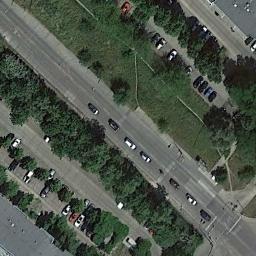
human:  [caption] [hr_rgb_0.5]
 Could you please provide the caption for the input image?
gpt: The freeway is next to lines of trees with some cars .

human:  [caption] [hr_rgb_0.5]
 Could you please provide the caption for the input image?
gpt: There are three white cars on the highway above .

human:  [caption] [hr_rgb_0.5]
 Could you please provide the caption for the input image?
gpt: Some straight freeways go through the green belts .

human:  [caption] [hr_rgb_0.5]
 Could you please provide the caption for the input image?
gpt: There are green belts on both sides of the freeway, There are many cars on the freeway, And many cars are parked in the open space beside the freeway .

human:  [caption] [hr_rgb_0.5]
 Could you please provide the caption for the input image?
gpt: There are parking lots and some trees on both sides of the freeway .